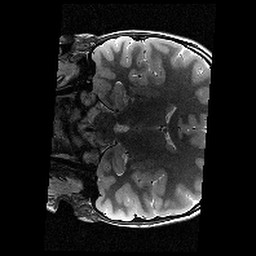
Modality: T2w
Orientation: coronal
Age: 11
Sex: male
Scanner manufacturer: siemens
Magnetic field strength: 3 T
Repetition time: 9.23 s
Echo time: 0.067 s